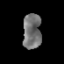
Tissue: prostate
Cell type: T cells
Senescence score: 0.3534
Nuclear area (px): 634
Mean DAPI intensity: 115.858